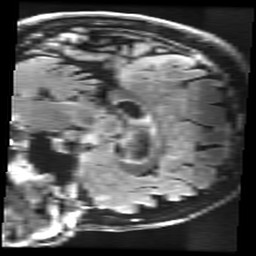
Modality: FLAIR
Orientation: sagittal
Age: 62
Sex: female
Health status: healthy
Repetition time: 12 s
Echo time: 0.09782 s